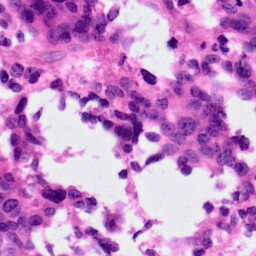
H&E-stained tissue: Ovarian